Question:
I have 2 pages: (where I input brand name in a textbox and on clicking submit I need to view the brands I added in drop down box in same page) and (where I can edit the brands I select in the index page).
I am not using database, instead I'm trying to store value in session variable. I need to know how I can use dynamic session variable so that each time a new brand would be added to drop down menu...
'''
<body><div>
<form name="brand" method="post" action="brand_action.php">
Brand Name: <input type="text" name="brand" id="brand"><br /><br />
<input type="submit" value="Submit">
</form>
</div>
<div>
<?PHP
if(isset($_SESSION["bname"]))
{?>
<form name="add" action="product.php" method="post">
Brands :<select name="brand" id="brand">
<?PHP
$a=$_SESSION["bname"];
?>
<option value="<?PHP echo($a);?>"> <?PHP echo($a);?> </option>
</select>
<input type="submit" name="Edit" value="EDIT" />
</form>
<?PHP
}
?>
</div>
</body>
'''
In the index_action.php page,I'm thinking to push each brand into an array and store in session variable and call it in index.php page and put it in drop down list.How can I do it?
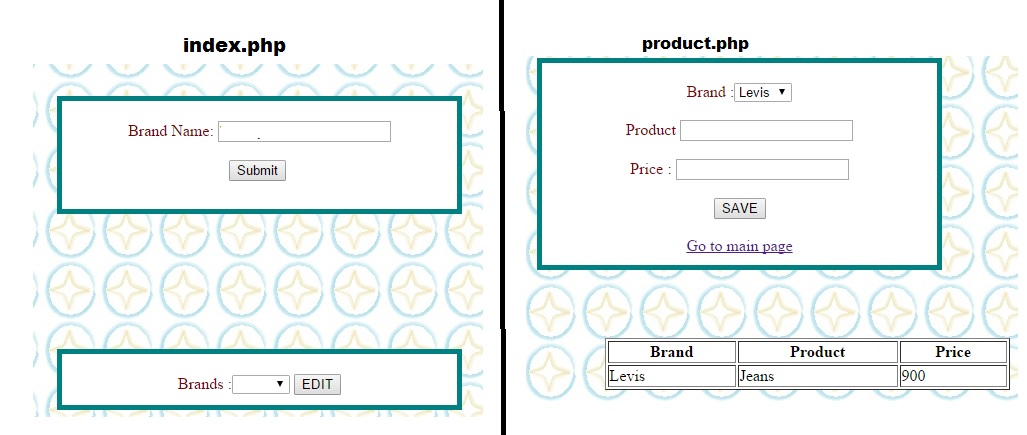
Answer: Well you can make a session variable act as an . Store all the brand names in that array, then loop through it.
Here's an example.
'''
<?php
session_start();
if(!isset($_POST['brand']))
{
$_SESSION['bname'] = array();
}
else
{
$_SESSION['bname'][] = $_POST['brand'];
}
?>
<body><div>
<form name="brand" method="post" action="s.php">
Brand Name: <input type="text" name="brand" id="brand"><br /><br />
<input type="submit" value="Submit">
</form>
</div>
<div>
<?PHP
if(isset($_SESSION["bname"]))
{?>
<form name="add" action="product.php" method="post">
Brands :
<select name="brand" id="brand">
<?php
foreach($_SESSION['bname'] as $brand_name)
{
?>
<option value="<?PHP echo($brand_name);?>"> <?PHP echo($brand_name);?> </option>
<?php
}
?>
</select>
<input type="submit" name="Edit" value="EDIT" />
</form>
<?PHP
}
?>
</div>
</body>
'''
Also remember, 'session_start' should always be the first line of the page in which you need to use sessions.